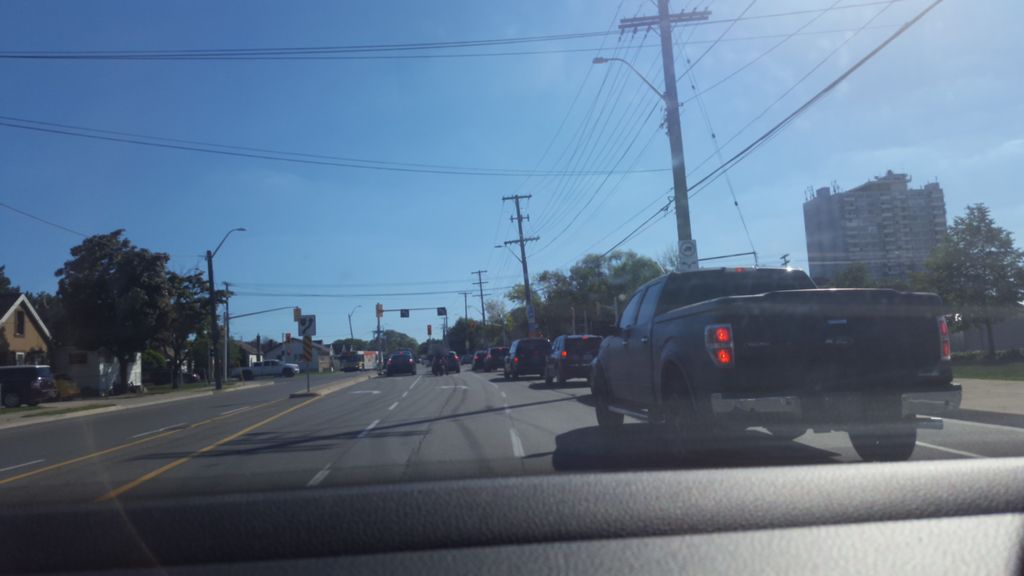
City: hamilton